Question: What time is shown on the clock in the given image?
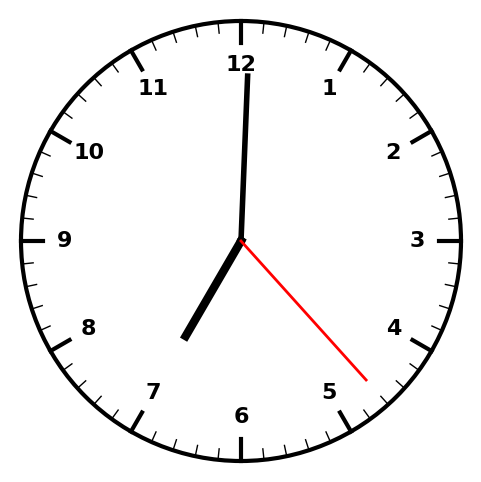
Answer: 07:00:23